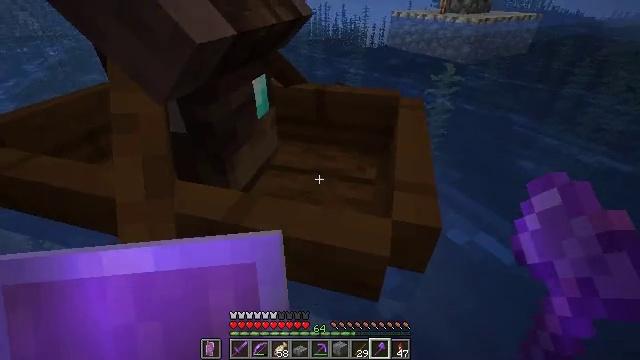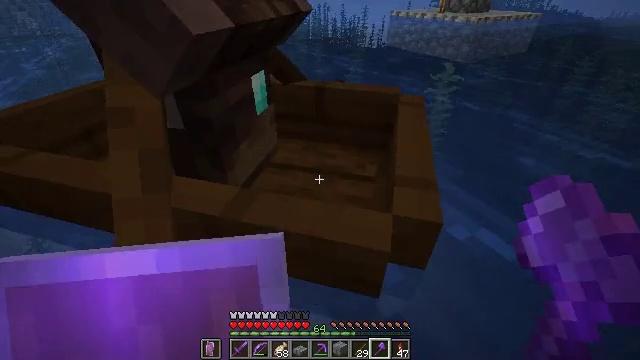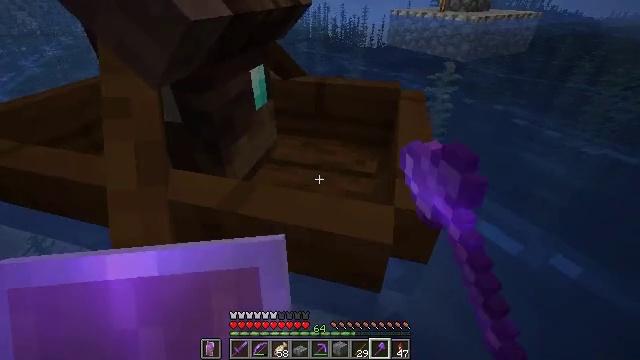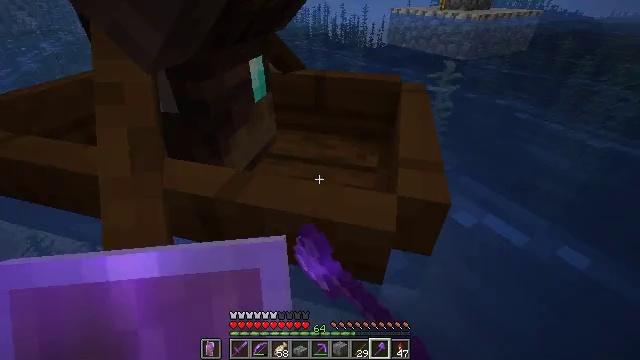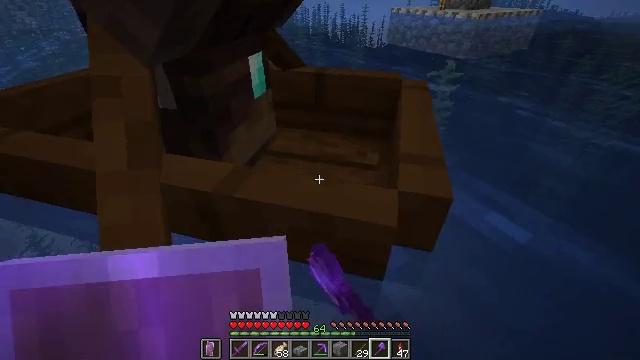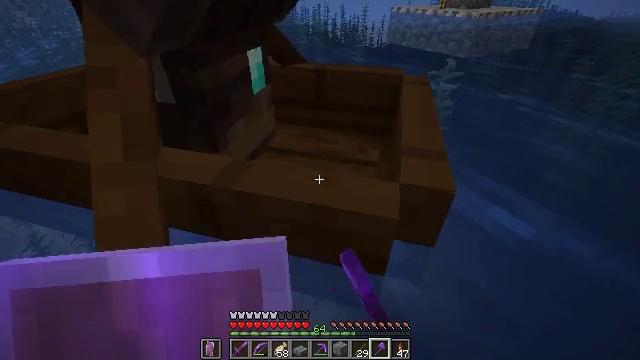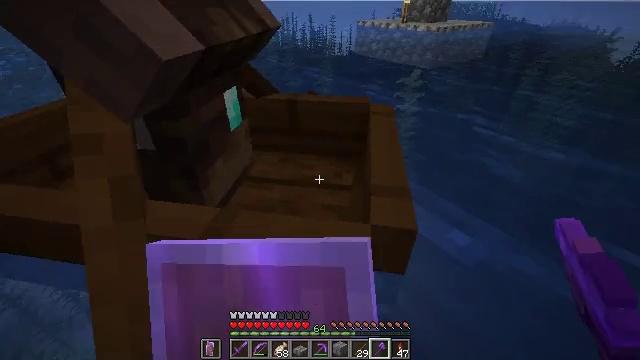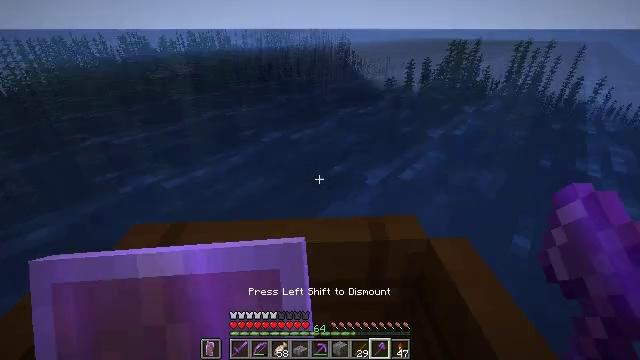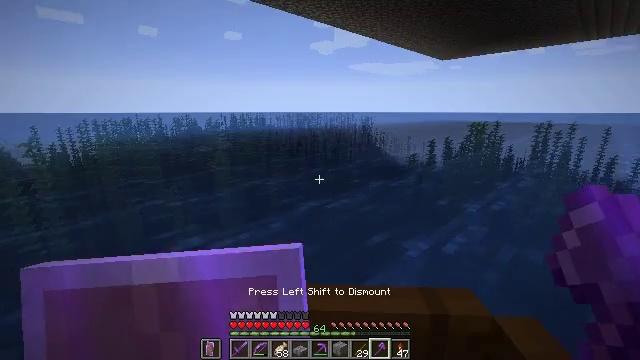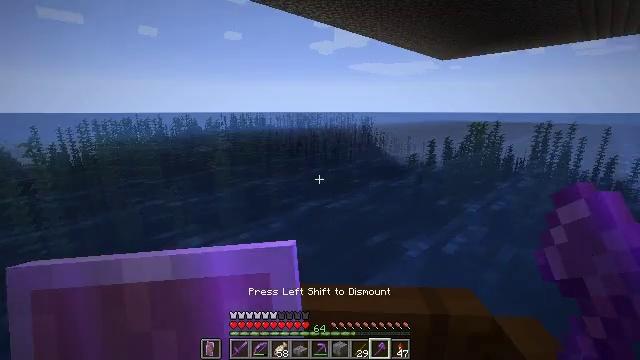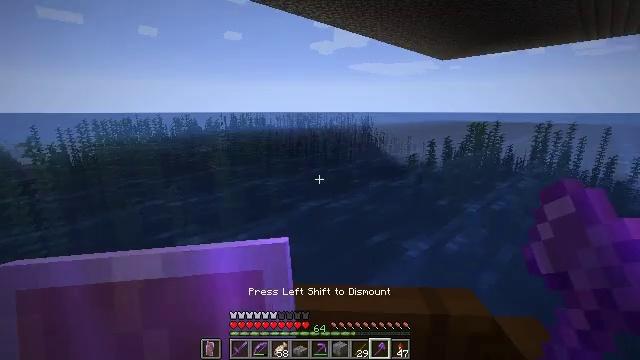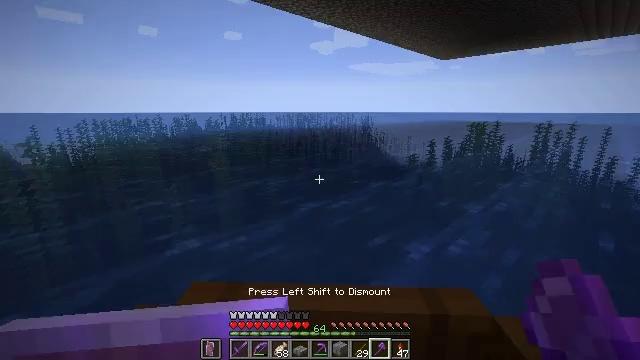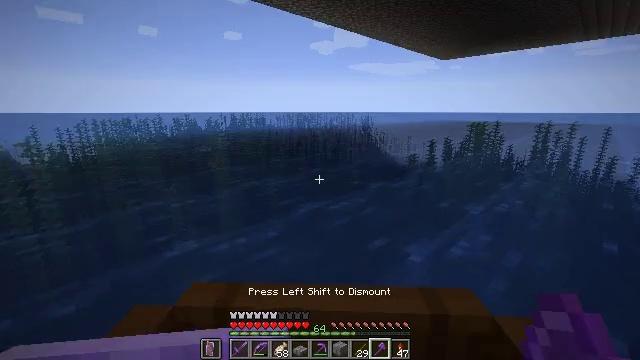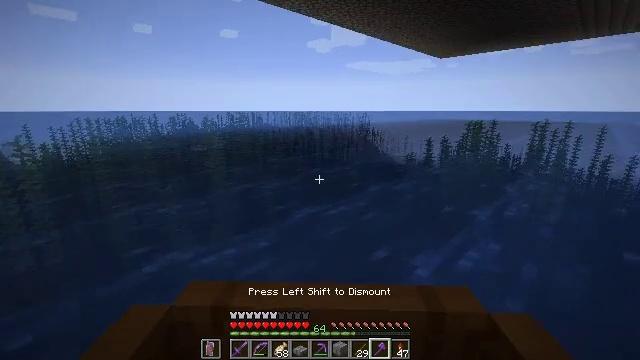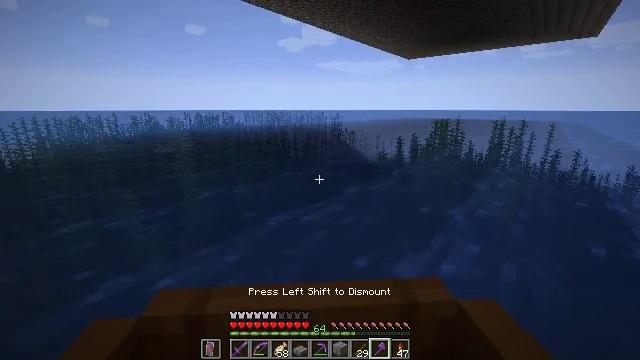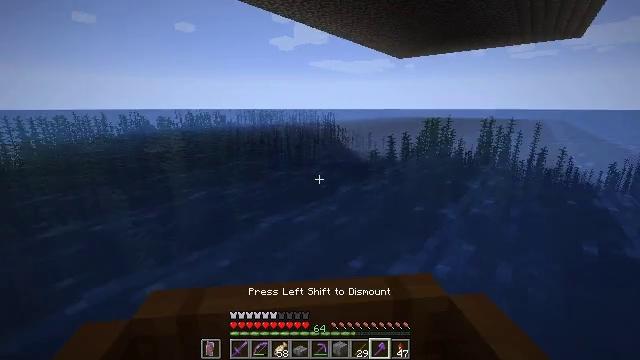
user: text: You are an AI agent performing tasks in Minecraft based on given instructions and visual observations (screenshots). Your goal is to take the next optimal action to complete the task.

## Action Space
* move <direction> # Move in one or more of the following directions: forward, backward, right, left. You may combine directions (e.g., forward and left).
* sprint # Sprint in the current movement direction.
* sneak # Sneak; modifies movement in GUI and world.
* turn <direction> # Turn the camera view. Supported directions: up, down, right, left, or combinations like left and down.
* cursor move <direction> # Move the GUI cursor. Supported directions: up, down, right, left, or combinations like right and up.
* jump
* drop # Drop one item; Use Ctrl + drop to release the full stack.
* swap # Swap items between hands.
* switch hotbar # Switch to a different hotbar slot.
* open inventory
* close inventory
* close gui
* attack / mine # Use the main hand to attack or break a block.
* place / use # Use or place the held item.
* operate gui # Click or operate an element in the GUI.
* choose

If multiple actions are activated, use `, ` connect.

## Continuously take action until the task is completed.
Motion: motion action
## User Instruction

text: Left click on the blast furnace to break it.
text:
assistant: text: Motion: use / place
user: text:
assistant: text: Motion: use / place
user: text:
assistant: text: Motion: use / place
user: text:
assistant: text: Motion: use / place
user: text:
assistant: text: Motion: no_op
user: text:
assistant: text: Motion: turn right and up
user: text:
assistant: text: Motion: turn right and up
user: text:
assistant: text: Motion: turn left and up
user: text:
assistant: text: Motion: no_op
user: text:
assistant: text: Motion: move forward
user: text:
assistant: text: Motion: move forward
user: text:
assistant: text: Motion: move forward
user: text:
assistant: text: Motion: move forward
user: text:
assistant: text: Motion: move forward, sprint, turn right
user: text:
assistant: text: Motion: move forward, sprint, turn right
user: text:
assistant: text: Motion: move forward, sprint
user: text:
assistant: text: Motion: move forward, sprint
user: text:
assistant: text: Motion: move forward, sprint
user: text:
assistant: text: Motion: move forward, sprint, turn left
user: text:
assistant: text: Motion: move forward, sprint, turn left
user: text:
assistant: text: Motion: move forward, sprint, turn left
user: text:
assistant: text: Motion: move forward, sprint
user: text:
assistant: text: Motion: move forward, sprint
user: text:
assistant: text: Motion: move forward, sprint
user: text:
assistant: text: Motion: move forward, sprint
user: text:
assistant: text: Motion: move forward, sprint
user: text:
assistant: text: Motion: move forward, sprint
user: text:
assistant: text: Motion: move forward, sprint
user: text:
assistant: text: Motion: move forward, sprint
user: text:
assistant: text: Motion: move forward, sprint